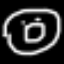
Label: donut